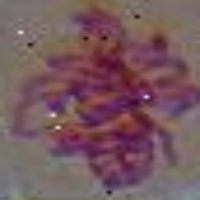
Label: metaphase